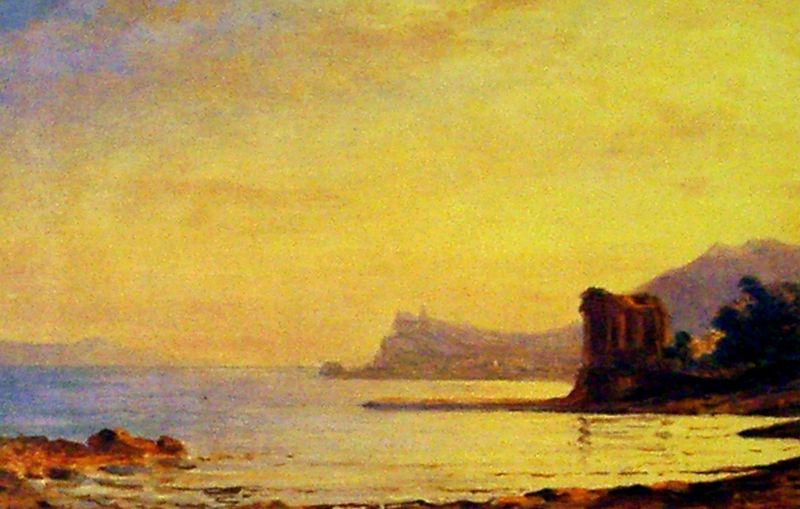
Titel: Golf von Bajae
Künstler: Carl Morgenstern
Standort: Frankfurt (am Main)
Institution: Kunsthandlung J.P. Schneider jr.
Schlagwörter: baum, berg, blau, dunkel, felsen, gemälde, himmel, meer, schatten, wasser, wolken, bäume, fluss, gelb, grün, landschaft, sand, see, stadt, ufer, abend, braun, hell, licht, schwarz, säule, säulen, gebäude, haus, rot, malerei, barock, stein, steine, spiegel, öl, dämmerung, ferne, horizont, hügel, morgen, natur, sonnenaufgang, spiegelung, büsche, sonne, insel, land, gold, klassizismus, renaissance, wald, küste, strand, wellen, süden, berge, klippen, sonnenlicht, abendsonne, farbe, sonnenuntergang, untergehen, idylle, stille, romantik, küstenlandschaft, turner, untergang, wasse, wogen, oil painting, spiegeln, aufgang, stimmung, still, abendrot, abendstimmung, bucht, leuchten, klippe, ozean, ruine, meerlandschaft, festung, landzunge, widerspiegelung, böcklin, griechenland, flimmern, stimmungsbild, lichtreflex, tempel, rundtempel, coast, reflex, gelblich, fdgh, seascape, mittelmeer, meerblick, zerfallen, wasserreflektionen, meereslandschaft, ruie, böcklin?, bhdfgs, dghsgdf, fgdh, ghdfd, refelex, retw, sgffgs, wret, wtrewt, trempel, steand, landscape